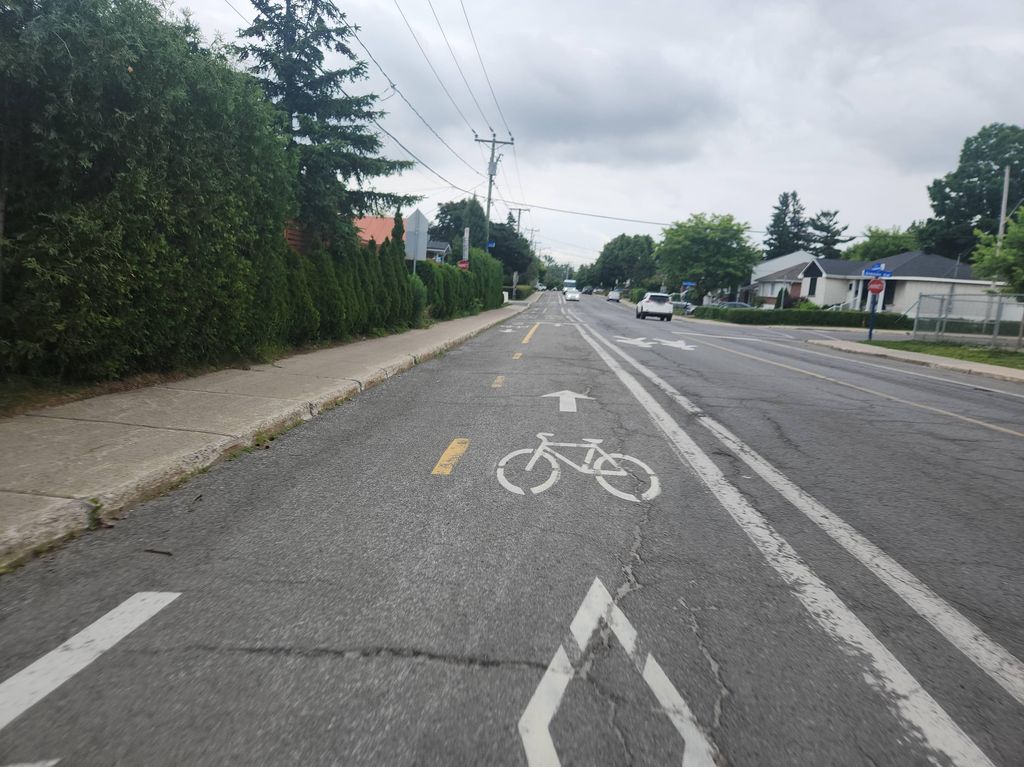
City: montreal